Question: So I have a collection with 'Name', 'Code', 'Id' and 'List' with node type 'ServiceTypeDto' like this model:
'''
public class ServiceTypeDto
{
public long Id
public string Code
public string Name
public List<ServiceTypeDto> ChildrenList
}
'''
I have a method which returns a list of 'ServiceTypeDto's, like this:

I have a 'ChildernList' that exposes the 'ServiceTypeDto's.
This is how I try to do this in the :
'''
using System.Collections.Generic;
using System.Collections.ObjectModel;
using ServiceTypeService.Dto;
using ServiceTypeService.Interface;
using ShowServiceType.Interfaces;
using ShowServiceType.Utils;
namespace ShowServiceType.ViewModel
{
class MainWindowViewModel : ViewModelBase
{
public string _name, _code;
public long _id;
public List<ServiceTypeDto> _childrenList = new List<ServiceTypeDto>();
/// <summary>
/// Create Services for work
/// </summary>
ILogService Log => Service.CreateLog();
IExceptionHandler ExceptionHandler => Service.CreateExeptionHandler();
IServiceType ServiceType => Service.CreateGetServiceType();
public ObservableCollection<ServiceTypeDto> _servicesCollection;
public MainWindowViewModel()
{
ServiceConfig.Initialization();
var _services = ServiceType.GetServiceTypesTree();
_servicesCollection = new ObservableCollection<ServiceTypeDto>();
//This is convert to ObservableCollection my List<> =)
foreach (var item in _services)
_servicesCollection.Add(item);
}
public long ID
{
get => _id;
set
{
_id = value;
OnPropertyChanged("ID");
}
}
public string Code
{
get => _code;
set
{
_code = value;
OnPropertyChanged("Code");
}
}
public string Name
{
get => _name;
set
{
_name = value;
OnPropertyChanged("Name");
}
}
public List<ServiceTypeDto> Children
{
get => _childrenList;
set
{
_childrenList = value;
OnPropertyChanged("Children");
}
}
}
}
'''
My 'ViewModelBase' type:
'''
public class ViewModelBase : INotifyPropertyChanged
{
public event PropertyChangedEventHandler PropertyChanged;
public void OnPropertyChanged( string propname ) => PropertyChanged?.Invoke(this , new PropertyChangedEventArgs(propname));
}
'''
Code-behind of my main window:
'''
public MainWindow()
{
InitializeComponent();
ServiceConfig.Initialization();
DataContext = new MainWindowViewModel();
}
'''
Finally this is the XAML of the view.
'''
<Grid Grid.Row="1">
<ScrollViewer HorizontalScrollBarVisibility="Auto" VerticalScrollBarVisibility="Visible">
<TreeView>
<TreeView.ItemTemplate>
<HierarchicalDataTemplate ItemsSource="{Binding Path=Children}">
<StackPanel FlowDirection="LeftToRight" Orientation="Horizontal">
<TextBlock Text="{Binding ID}" />
<TextBlock Text="{Binding Code}" />
<TextBlock Text="{Binding Name}" />
</StackPanel>
</HierarchicalDataTemplate>
</TreeView.ItemTemplate>
</TreeView>
</ScrollViewer>
</Grid>
'''
The 'ObservableCollection' dosen't appear in the 'TreeView'. What is wrong?
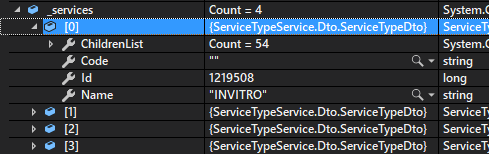
Answer: There are multiple issues in your view and view model:
- 'TreeView''ItemSource''Children'- 'ItemsSource''HierarchicalDataTemplate''ServiceTypeDto''ChildrenList''Children'- 'Children''_childrenList'- '_servicesCollection'- 'ServiceTypeDto''INotifyPropertyChanged'- 'ChildrenList''ServiceTypeDto''ObservableCollection'
You should consider using a naming convention like 'Children' for your property and '_children' for the backing field to improve readability of your code, look <URL> for reference on naming in C#.